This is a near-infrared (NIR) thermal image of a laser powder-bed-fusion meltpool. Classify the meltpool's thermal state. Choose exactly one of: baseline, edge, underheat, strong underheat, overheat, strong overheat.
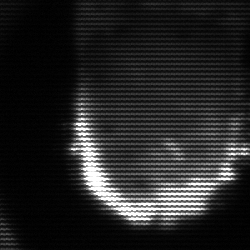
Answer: baseline